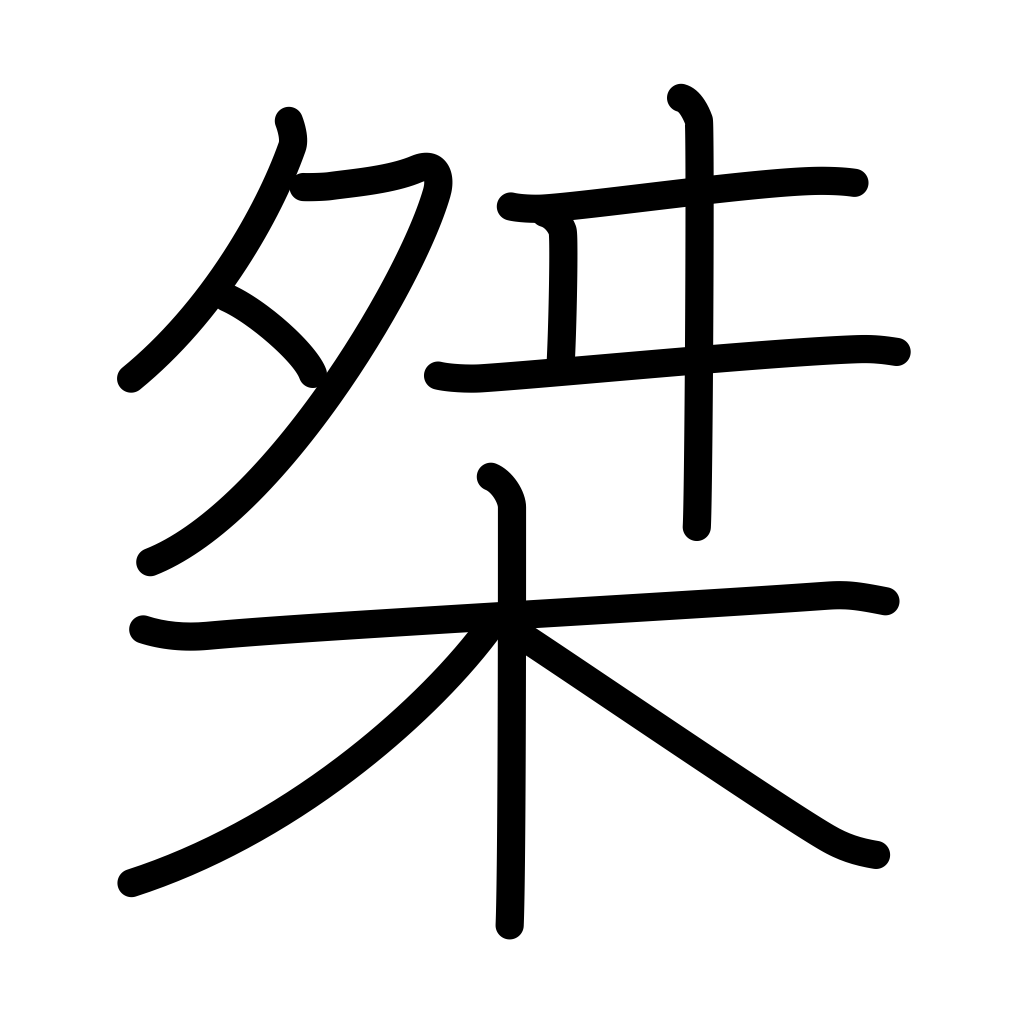
Meaning: measuring box